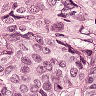
Metastatic tissue present: yes